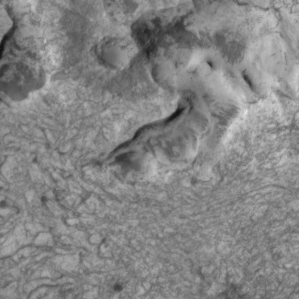
Label: non_frost